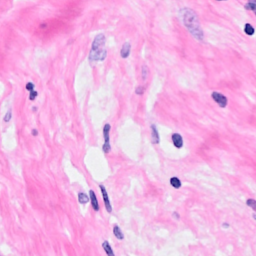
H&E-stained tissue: Breast